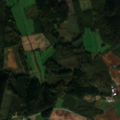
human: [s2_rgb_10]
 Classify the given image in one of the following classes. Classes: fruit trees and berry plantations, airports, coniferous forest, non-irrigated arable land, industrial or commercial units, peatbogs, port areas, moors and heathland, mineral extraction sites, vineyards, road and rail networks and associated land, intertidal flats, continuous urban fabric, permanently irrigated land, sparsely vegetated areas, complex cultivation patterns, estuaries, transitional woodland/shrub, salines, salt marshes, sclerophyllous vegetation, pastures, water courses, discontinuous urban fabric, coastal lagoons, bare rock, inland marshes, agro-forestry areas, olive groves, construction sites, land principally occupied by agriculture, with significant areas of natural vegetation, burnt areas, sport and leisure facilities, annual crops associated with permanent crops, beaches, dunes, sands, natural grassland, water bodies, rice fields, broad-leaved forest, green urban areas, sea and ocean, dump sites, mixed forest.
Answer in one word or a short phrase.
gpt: land principally occupied by agriculture, with significant areas of natural vegetation, coniferous forest, mixed forest, transitional woodland/shrub